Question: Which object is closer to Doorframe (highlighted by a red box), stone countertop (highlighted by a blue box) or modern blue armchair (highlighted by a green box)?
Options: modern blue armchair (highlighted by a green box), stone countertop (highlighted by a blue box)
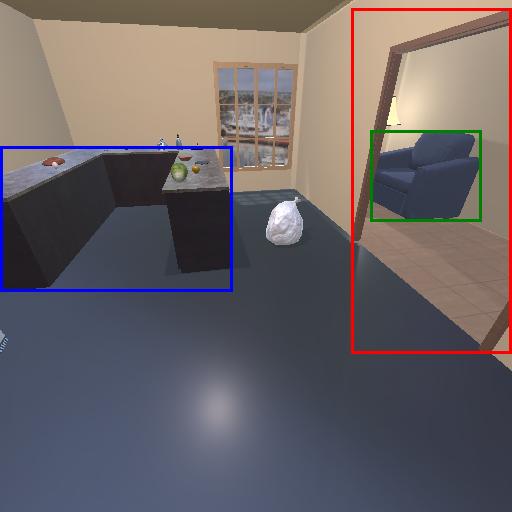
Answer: modern blue armchair (highlighted by a green box)